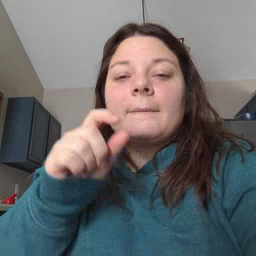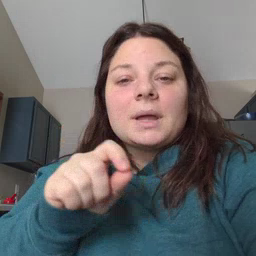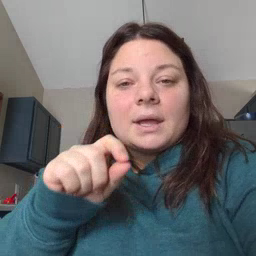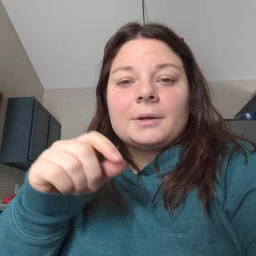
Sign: pen